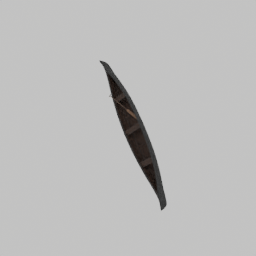
Label: mechanical